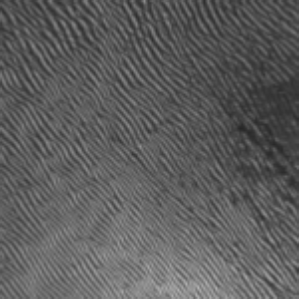
Label: frost